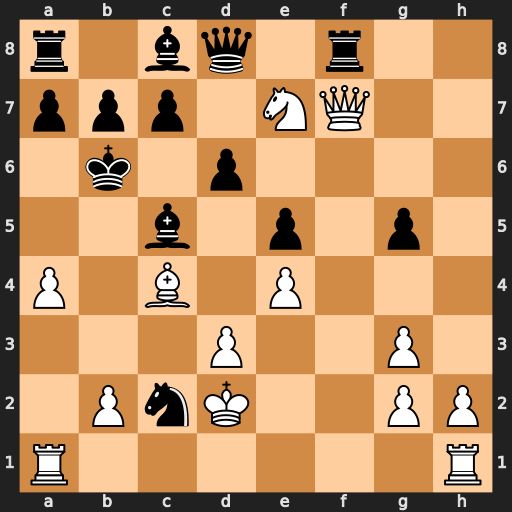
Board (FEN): r1bq1r2/ppp1NQ2/1k1p4/2b1p1p1/P1B1P3/3P2P1/1PnK2PP/R6R
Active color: w
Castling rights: -
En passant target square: -
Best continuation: a5#